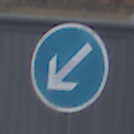
Verkehrszeichen: VorgeschriebeneVorbeifahrtLinks
Umgebung: Outdoor, Urban
Tageszeit: MorningAfternoon
Wetter: Overcast
Licht: Natural
Jahreszeit: NotSpecified
Kontrast: LowContrast